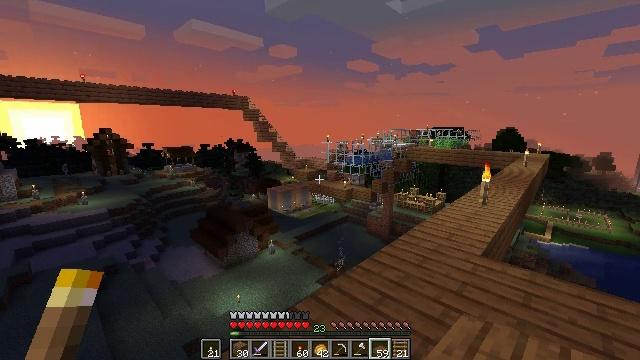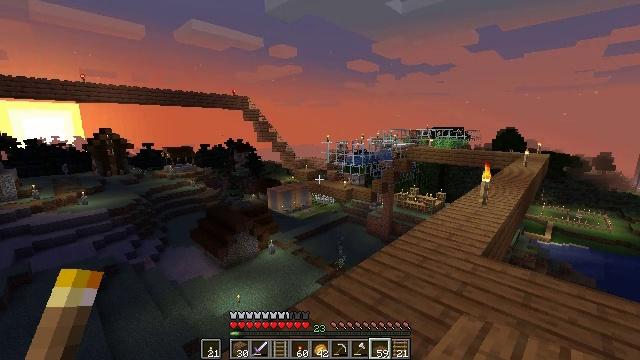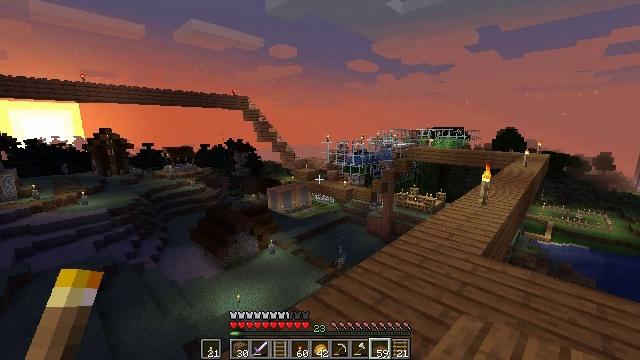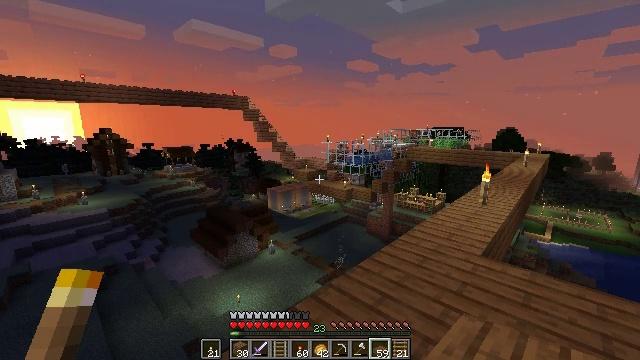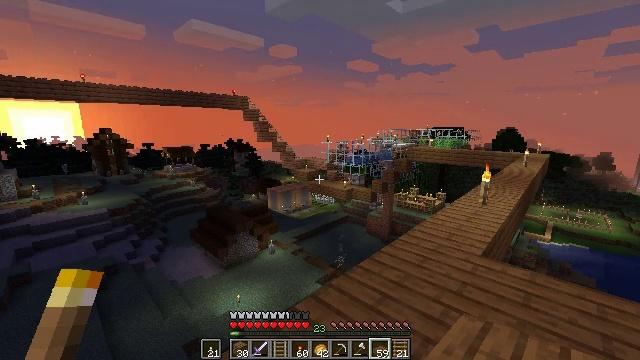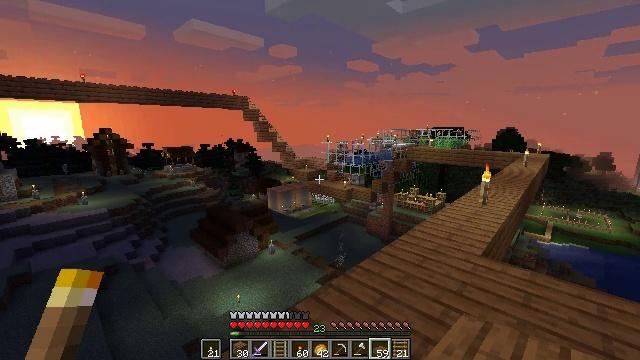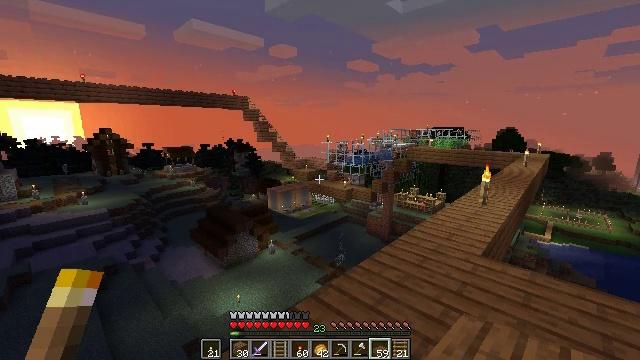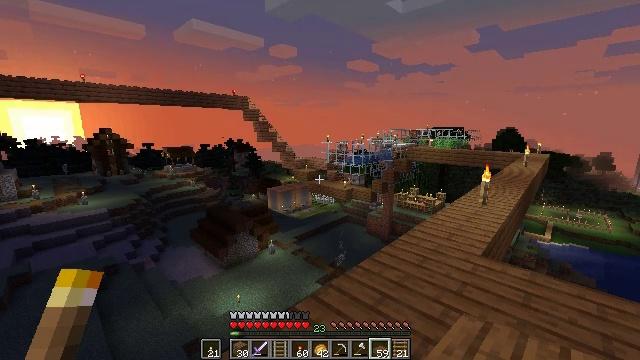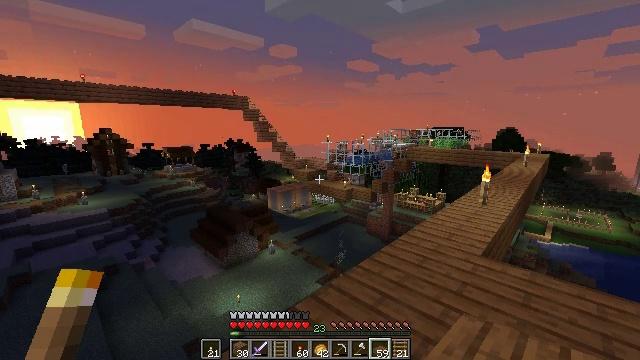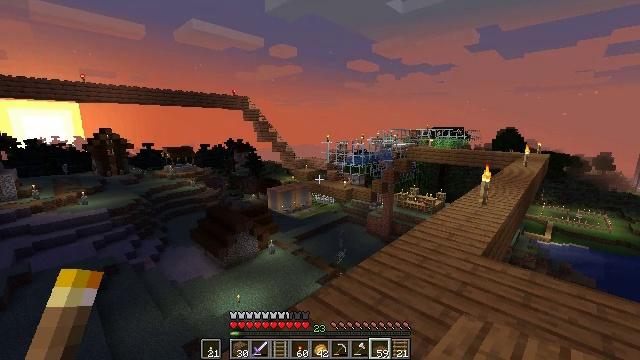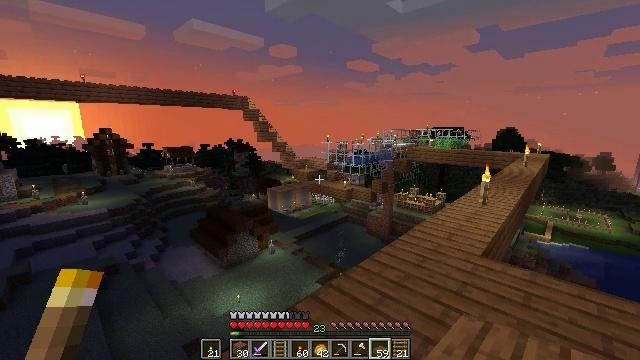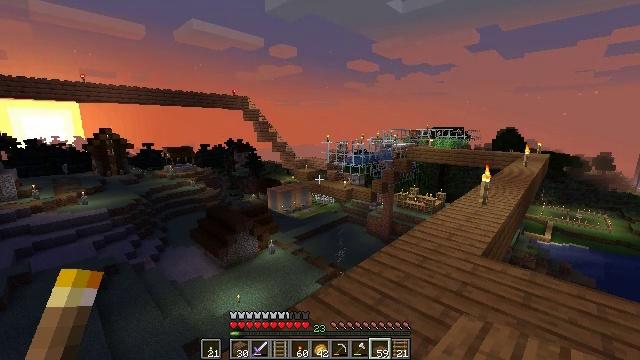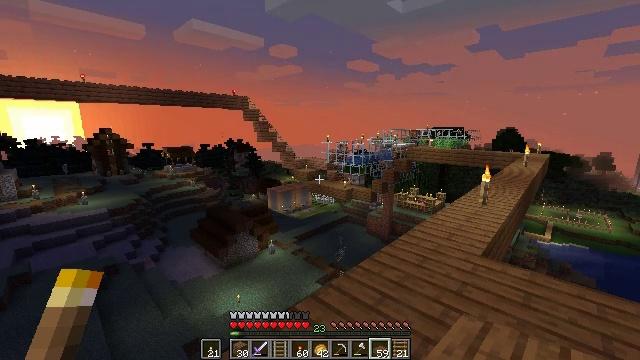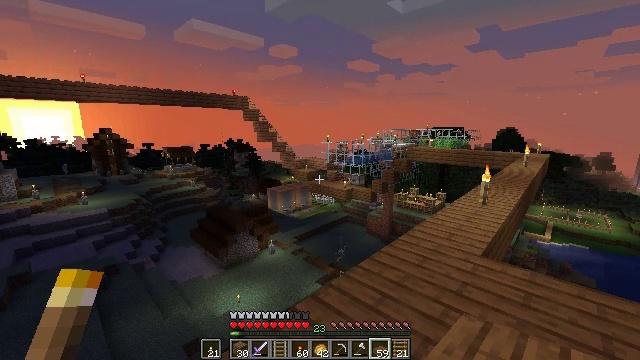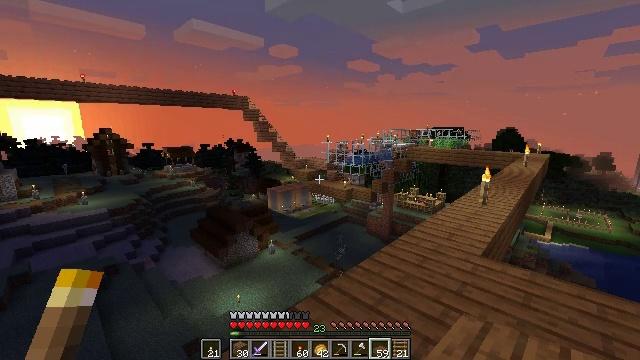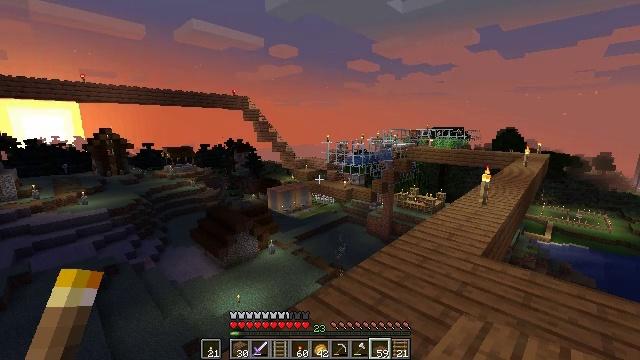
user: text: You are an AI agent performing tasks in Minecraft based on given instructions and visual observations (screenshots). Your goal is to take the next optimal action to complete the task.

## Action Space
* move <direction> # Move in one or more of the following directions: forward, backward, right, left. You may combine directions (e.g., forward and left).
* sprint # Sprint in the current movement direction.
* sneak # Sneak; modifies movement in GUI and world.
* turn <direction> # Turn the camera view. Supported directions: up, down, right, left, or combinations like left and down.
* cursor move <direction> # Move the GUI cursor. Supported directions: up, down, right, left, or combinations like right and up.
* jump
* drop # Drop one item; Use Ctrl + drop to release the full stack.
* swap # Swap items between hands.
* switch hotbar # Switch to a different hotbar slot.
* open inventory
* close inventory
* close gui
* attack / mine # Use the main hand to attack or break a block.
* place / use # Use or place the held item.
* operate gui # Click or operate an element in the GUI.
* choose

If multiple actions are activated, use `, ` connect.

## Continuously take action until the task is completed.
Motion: motion action
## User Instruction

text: Gather the rail for future use.
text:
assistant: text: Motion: no_op
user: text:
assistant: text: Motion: no_op
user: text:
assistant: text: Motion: no_op
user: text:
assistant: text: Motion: no_op
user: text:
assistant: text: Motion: no_op
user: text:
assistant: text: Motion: no_op
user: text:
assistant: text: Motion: no_op
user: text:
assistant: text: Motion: no_op
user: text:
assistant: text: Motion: no_op
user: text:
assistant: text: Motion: no_op
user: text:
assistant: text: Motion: no_op
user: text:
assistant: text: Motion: no_op
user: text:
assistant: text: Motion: no_op
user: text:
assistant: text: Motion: no_op
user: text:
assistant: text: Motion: no_op
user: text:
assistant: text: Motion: no_op
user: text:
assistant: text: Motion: no_op
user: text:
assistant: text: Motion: no_op
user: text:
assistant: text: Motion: no_op
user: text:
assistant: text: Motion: no_op
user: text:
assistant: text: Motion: no_op
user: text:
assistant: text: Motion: no_op
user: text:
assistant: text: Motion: no_op
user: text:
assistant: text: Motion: no_op
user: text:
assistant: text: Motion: no_op
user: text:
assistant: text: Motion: no_op
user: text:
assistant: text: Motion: no_op
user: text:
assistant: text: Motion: no_op
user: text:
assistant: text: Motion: no_op
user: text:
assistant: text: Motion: no_op